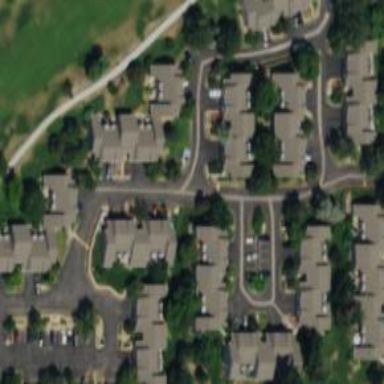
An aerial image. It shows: Living street.